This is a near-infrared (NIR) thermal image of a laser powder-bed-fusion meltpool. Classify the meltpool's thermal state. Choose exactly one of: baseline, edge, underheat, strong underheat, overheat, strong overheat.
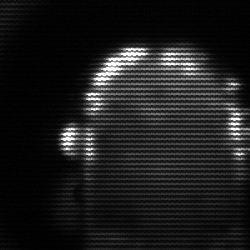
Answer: baseline